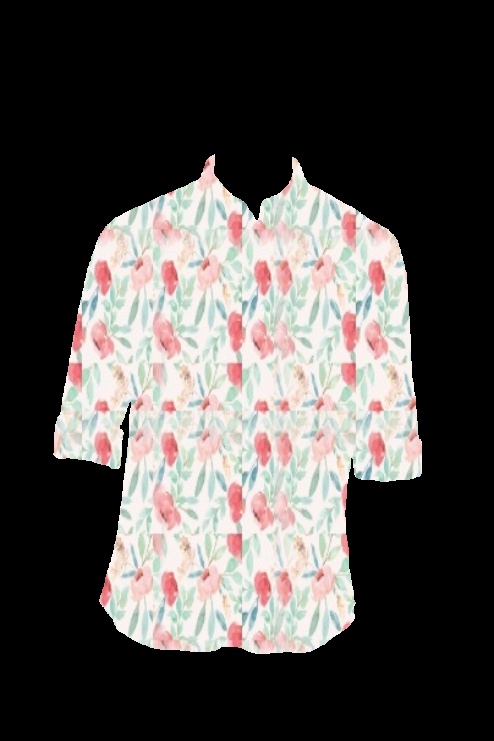
pink floral print button up tee